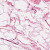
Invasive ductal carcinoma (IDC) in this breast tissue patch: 0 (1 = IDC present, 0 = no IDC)